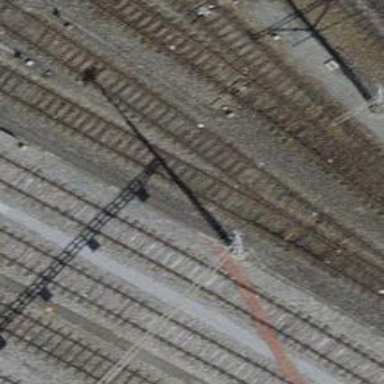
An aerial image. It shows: Single-track railway yard.